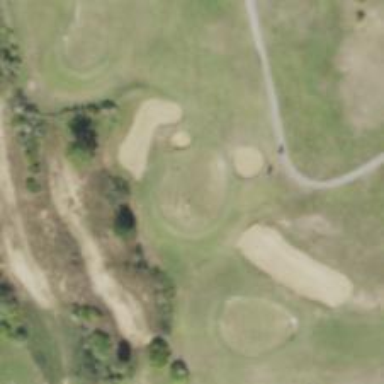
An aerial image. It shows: Golf hole.